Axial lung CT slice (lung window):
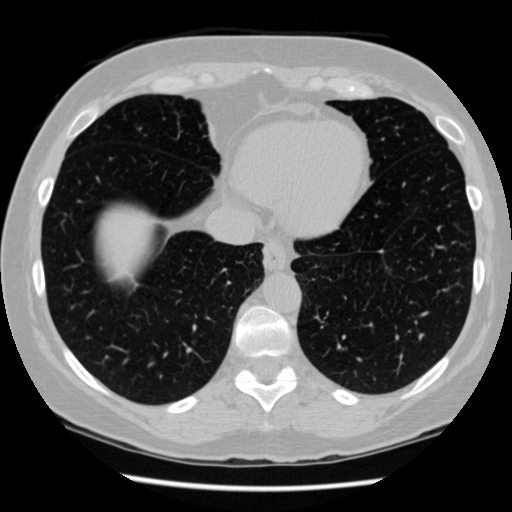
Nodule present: no